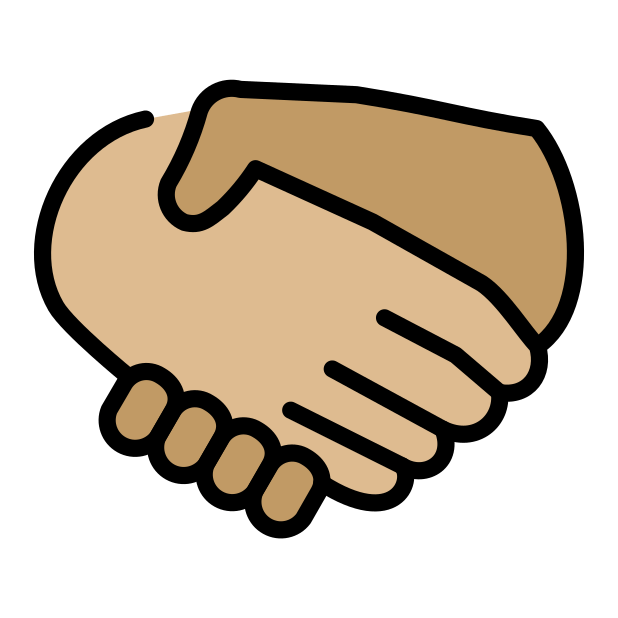
handshake: medium-light skin tone, medium skin tone